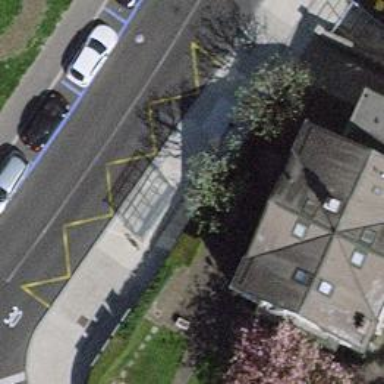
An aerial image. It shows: Asphalt platform for public transport with shelter.